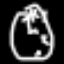
Label: clock